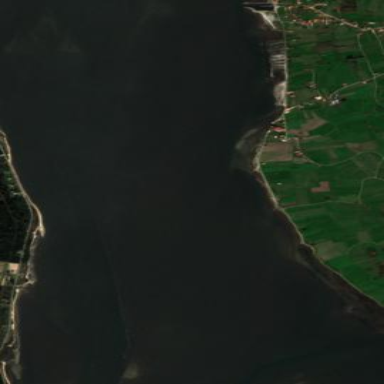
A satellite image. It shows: Kitesurfing pitch located on water.